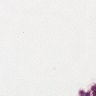
Metastatic tissue present: no